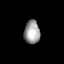
Tissue: skin
Cell type: Fibroblasts
Senescence score: 0.7271
Nuclear area (px): 362
Mean DAPI intensity: 157.041